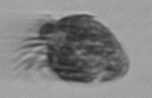
Label: Strombidium_tintinnodes